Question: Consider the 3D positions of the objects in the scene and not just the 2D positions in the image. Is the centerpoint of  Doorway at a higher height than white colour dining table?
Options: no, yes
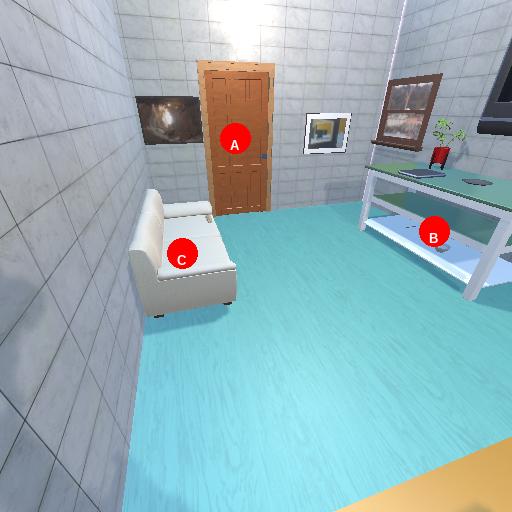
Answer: no